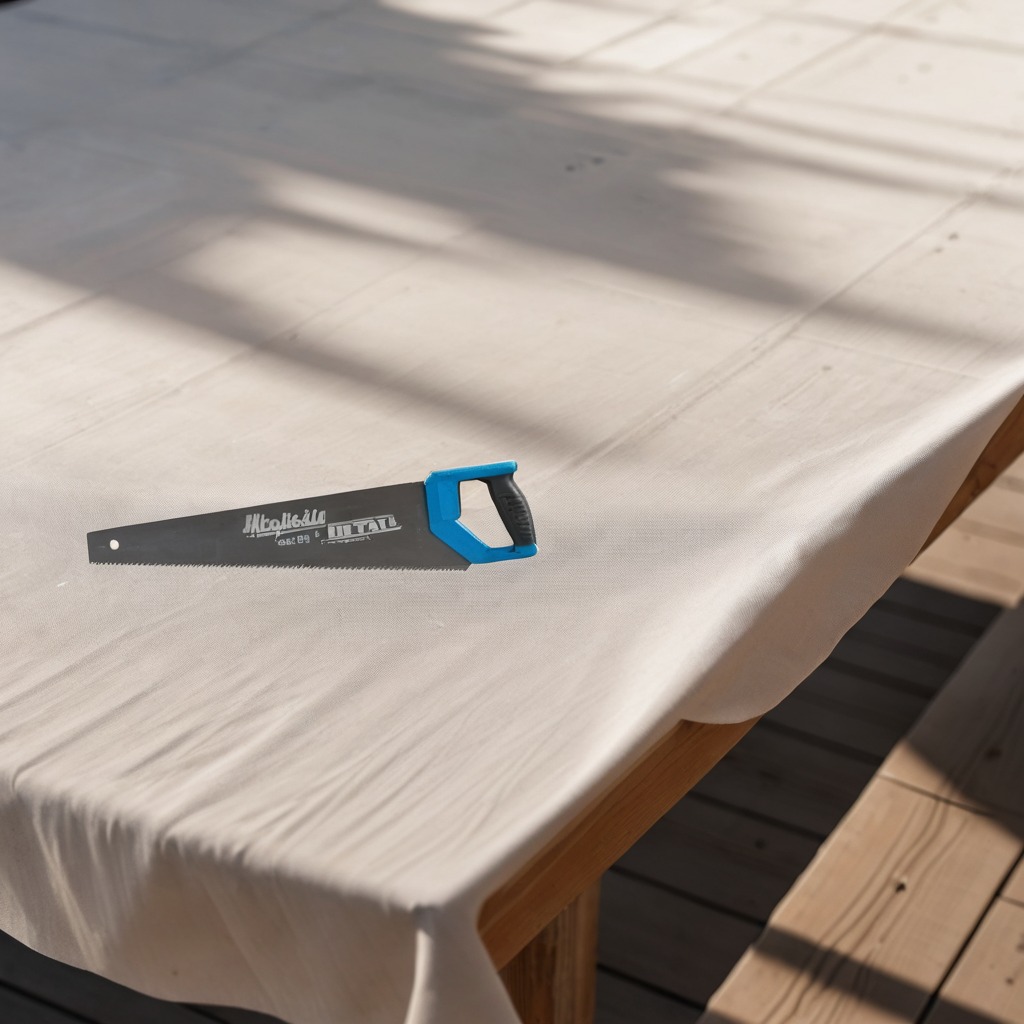
A handheld metal saw lies on the wooden table.